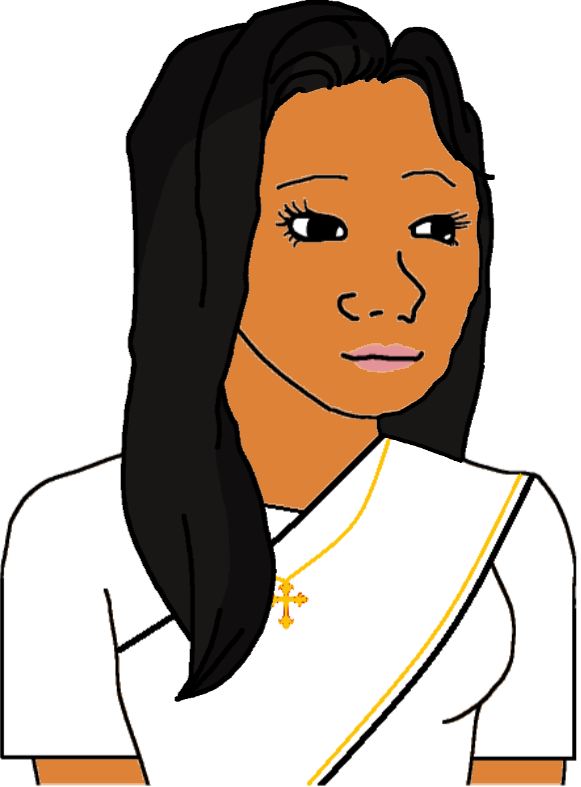
Label: 5_Trad_Wife